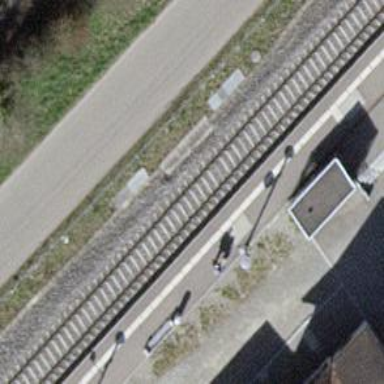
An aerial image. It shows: Single-track electrified railway with contact line.